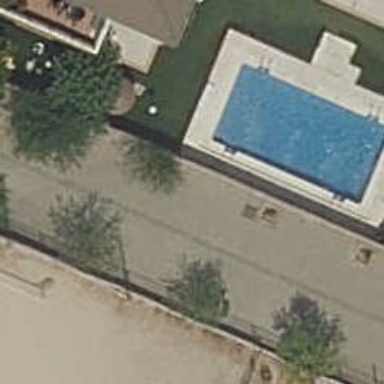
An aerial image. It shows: Swimming pool located in leisure land.